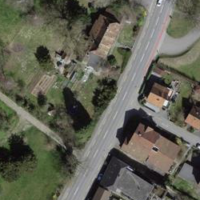
EUNIS habitat code: 53
Species observed at this site:
Ficus carica